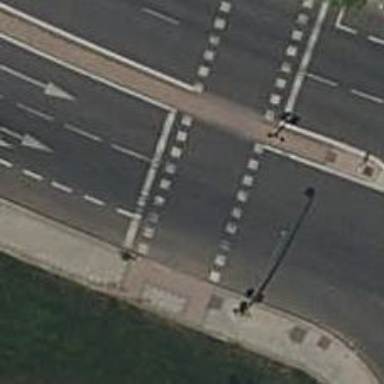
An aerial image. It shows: Zebra crossing with traffic signals. The crossing is marked by traffic lights.